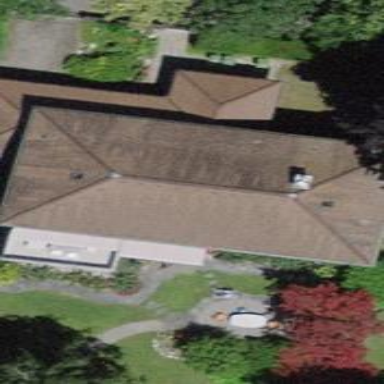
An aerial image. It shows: Detached building with half-hipped roof shape.